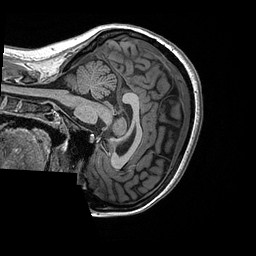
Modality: T1w
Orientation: sagittal
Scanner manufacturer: ge
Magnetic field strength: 3 T
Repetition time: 2.349 s
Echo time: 0.002968 s